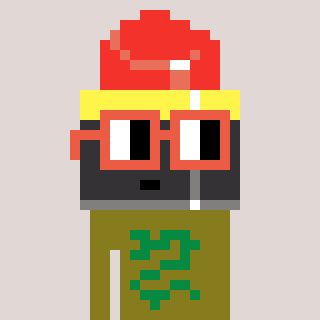
a pixel art character with square orange glasses, a lipstick-shaped head and a gunk-colored body on a warm background